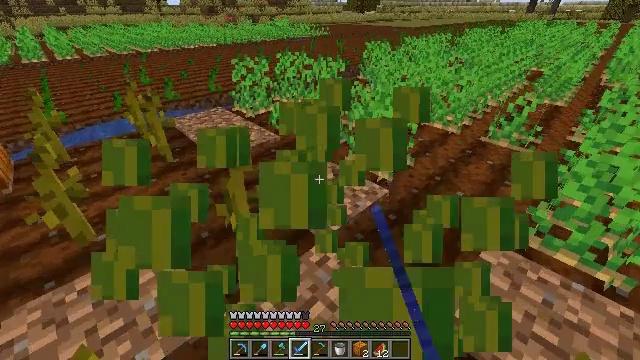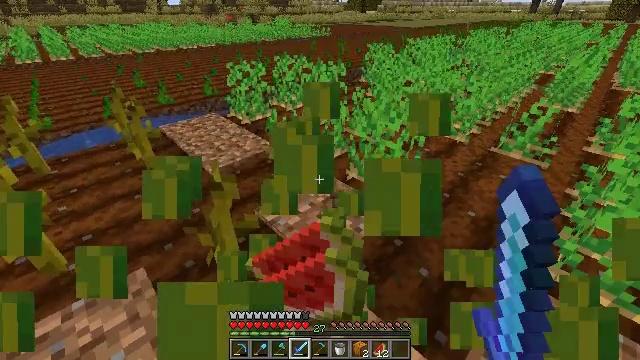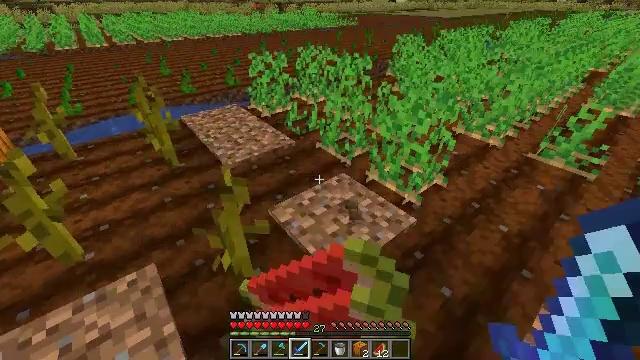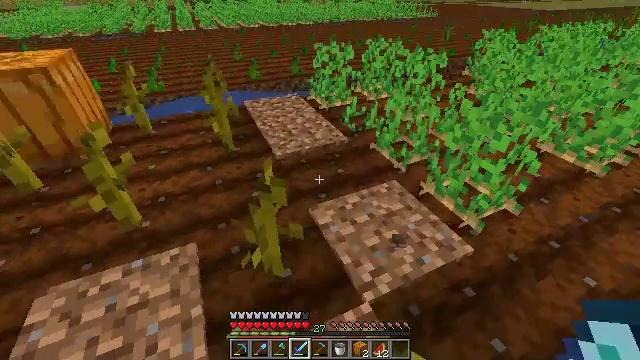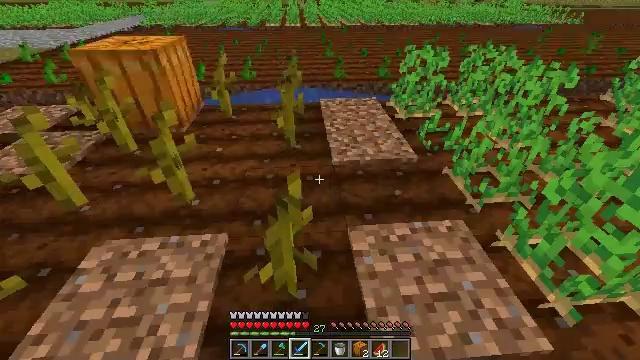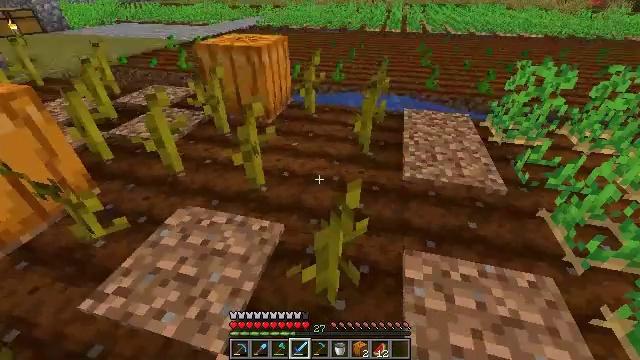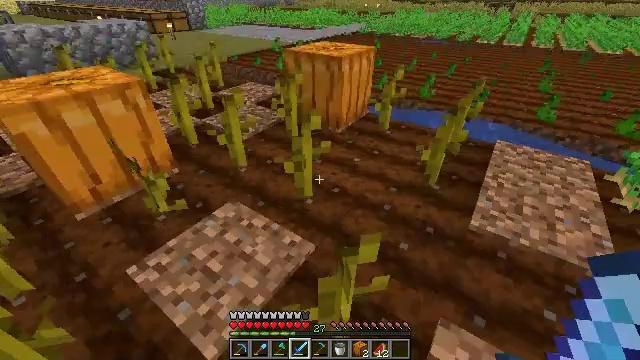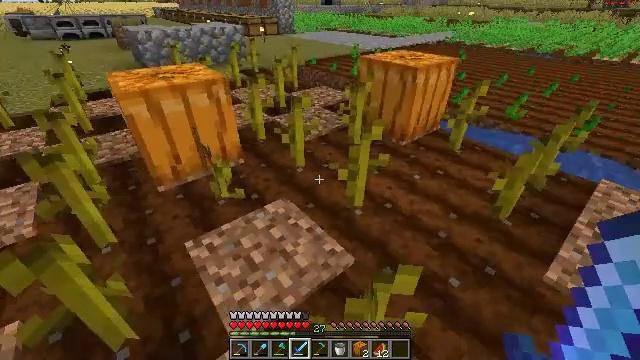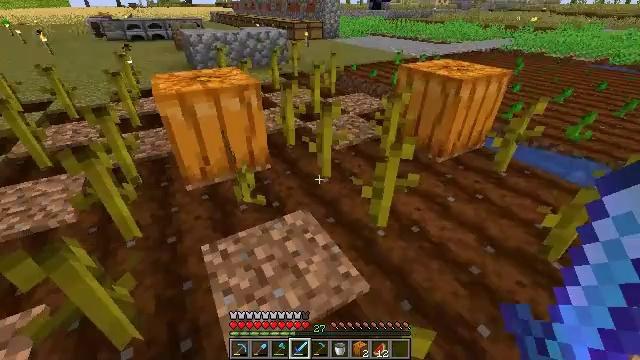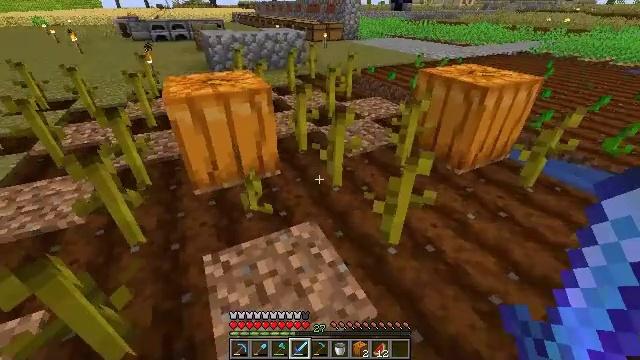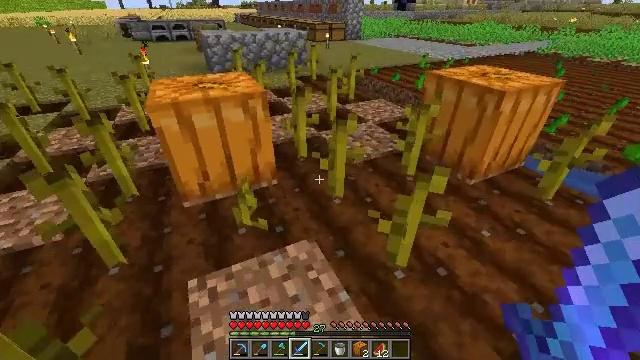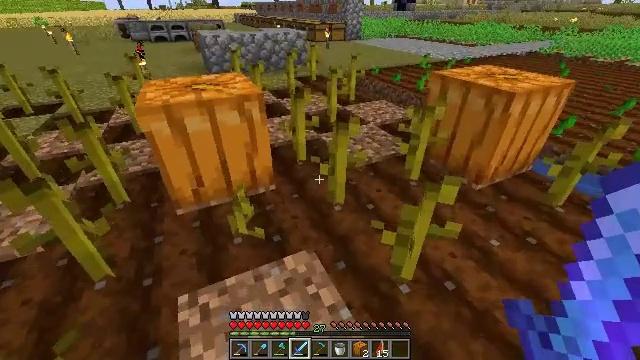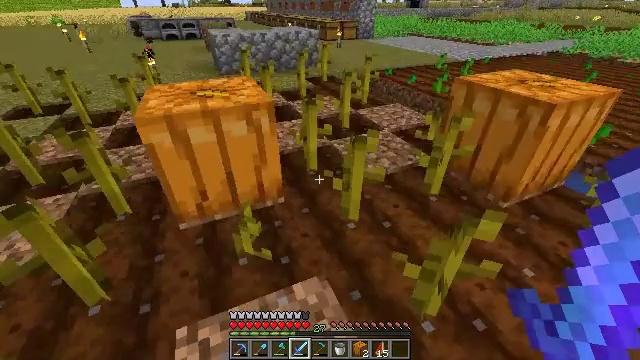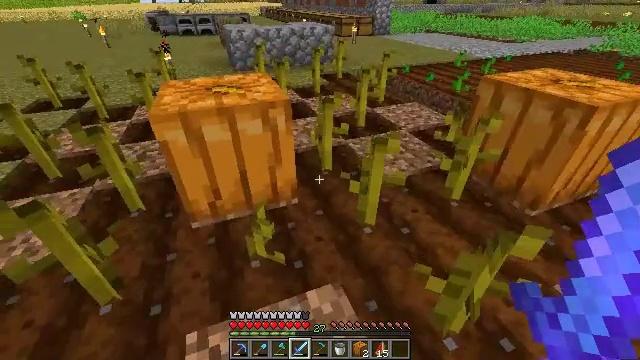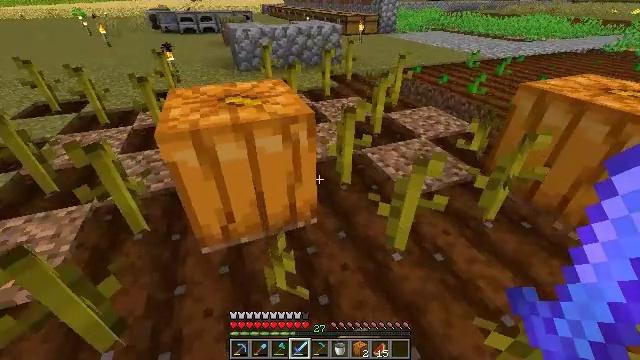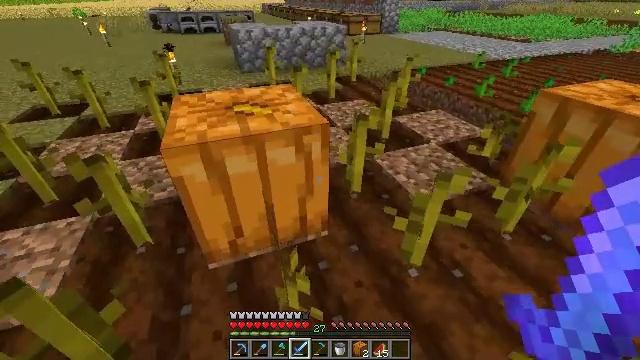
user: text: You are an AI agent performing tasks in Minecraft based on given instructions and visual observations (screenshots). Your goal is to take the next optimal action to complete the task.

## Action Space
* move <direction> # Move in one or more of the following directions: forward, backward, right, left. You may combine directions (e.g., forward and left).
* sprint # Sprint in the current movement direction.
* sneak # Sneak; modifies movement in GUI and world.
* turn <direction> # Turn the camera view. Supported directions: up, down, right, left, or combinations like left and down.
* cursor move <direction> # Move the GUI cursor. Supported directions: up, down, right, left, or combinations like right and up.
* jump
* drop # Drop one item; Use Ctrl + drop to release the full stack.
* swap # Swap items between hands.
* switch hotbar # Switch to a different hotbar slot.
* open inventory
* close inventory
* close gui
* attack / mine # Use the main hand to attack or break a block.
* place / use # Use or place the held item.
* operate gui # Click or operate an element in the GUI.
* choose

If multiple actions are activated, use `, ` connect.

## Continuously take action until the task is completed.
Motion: motion action
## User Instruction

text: Harvest a pumpkin from the field.
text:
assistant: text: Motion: move forward
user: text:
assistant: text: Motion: move forward, turn left and down
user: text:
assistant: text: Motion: move forward and move right, turn left and down
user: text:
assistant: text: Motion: move forward and move right, turn left
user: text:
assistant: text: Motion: move forward and move right, turn left
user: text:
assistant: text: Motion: move forward and move right, turn left and up
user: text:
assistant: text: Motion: move forward, turn left and up
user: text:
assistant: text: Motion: move forward, turn left
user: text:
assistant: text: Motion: move forward, turn left
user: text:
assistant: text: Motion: move forward
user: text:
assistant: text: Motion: move forward
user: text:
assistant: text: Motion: move forward and move left, turn left
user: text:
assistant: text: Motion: move forward and move left, turn left
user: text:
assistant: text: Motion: move forward and move left
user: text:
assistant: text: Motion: move forward and move left
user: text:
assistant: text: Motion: move forward and move left, turn down
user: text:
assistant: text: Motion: move forward and move left, turn down
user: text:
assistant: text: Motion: move forward, turn down
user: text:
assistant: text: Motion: move forward, turn down
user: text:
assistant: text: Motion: move forward, turn left and down
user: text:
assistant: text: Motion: turn left and down, attack / mine
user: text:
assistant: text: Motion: attack / mine
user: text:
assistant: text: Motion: attack / mine
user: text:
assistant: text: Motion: attack / mine
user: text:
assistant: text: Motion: attack / mine
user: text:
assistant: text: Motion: attack / mine
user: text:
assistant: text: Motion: attack / mine
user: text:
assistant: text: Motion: attack / mine
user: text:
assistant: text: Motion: attack / mine
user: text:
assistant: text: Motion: attack / mine